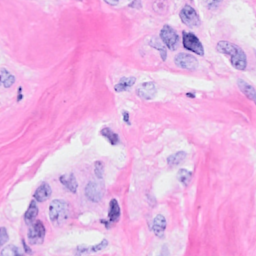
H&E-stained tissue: Breast